Question: I have a serie of transparent pngs which are part of several html pages bounded to separate 'UIWebViews' (locally stored); each webview is inside a scrollview, so that I can slide between them.
To make thinks as light as possible, I dynamically load and unload the 'UIWebViews' as I go through the scrollview. (I keep in memory only the current/prev/next and unload all the rest).
At this point, it happens that just a couple of these pngs gets glitches (not every time) as they are loaded.
[ here's the 1st glitch ]

I'd like to know the reason why this happens, and why it only happens on 2 pngs out of 9.
And of course if you got a solution to that, it'd help me a lot.
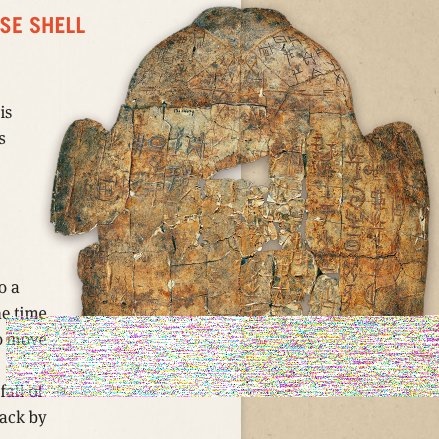
Answer: Ok, I managed to solve the problem by splitting the png in two pngs.
the problem was generated by the fact that the png was 1.8Mb and it seems that UIWebViews has quite a bit of issues in memory handling over images.
Anyhow, this a very awkward thing. and I'm disappointed by the fact that we're at iOs 5.1.1 (and counting) and there are still those kind of issues.